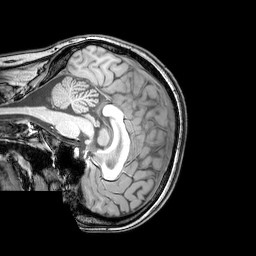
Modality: T1w
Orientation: sagittal
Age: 24
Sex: female
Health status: healthy
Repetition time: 0.081 s
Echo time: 0.037 s